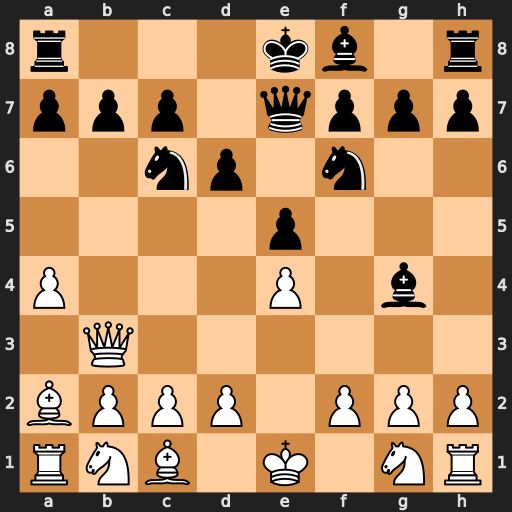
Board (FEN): r3kb1r/ppp1qppp/2np1n2/4p3/P3P1b1/1Q6/BPPP1PPP/RNB1K1NR
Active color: w
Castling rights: KQkq
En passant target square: -
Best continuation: Qxb7 Rc8 Qxc6+